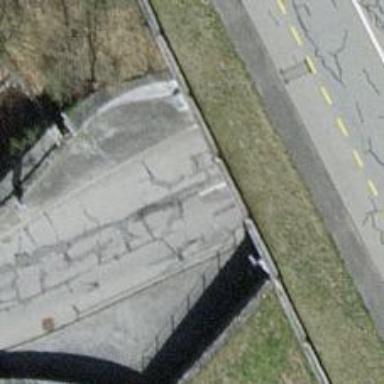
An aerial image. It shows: Tertiary road passing through tunnel.